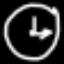
Label: clock